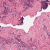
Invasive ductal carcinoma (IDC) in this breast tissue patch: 0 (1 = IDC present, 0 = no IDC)